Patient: sex F, age 46
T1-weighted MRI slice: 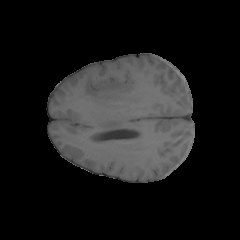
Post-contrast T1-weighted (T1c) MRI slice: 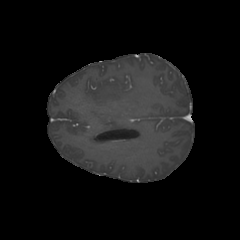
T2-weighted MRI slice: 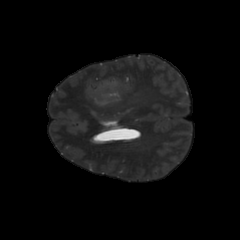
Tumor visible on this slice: yes
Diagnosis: Glioblastoma, IDH-wildtype
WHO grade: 4